Question: I'm trying to upload a file using jQuery Ajax + FormData object found on Chrome and Firefox browsers. The code I'm using to do it is the following:
'''
var formData = new FormData();
formData.append('image', $scope.image.data);
$.ajax({
url: '/wines/'+id+'/image',
type: 'POST',
data: formData,
processData:false,
contentType:false
}).done(function(){
$location.path('/');
});
'''
By looking at the developer tools I can see that the request is formed correctly, however express is recognising the contents inside req.body instead of req.files. Here is the request payload image:

Express config:
'''
app.configure(function(){
app.set('views', __dirname + '/app');
app.engine('.html', require('ejs').renderFile)
app.use(express.static(__dirname + '/app'));
app.use(express.bodyParser());
app.use(express.methodOverride());
app.use(app.router);
});
'''
What's what I am doing wrong??
Thanks a lot.
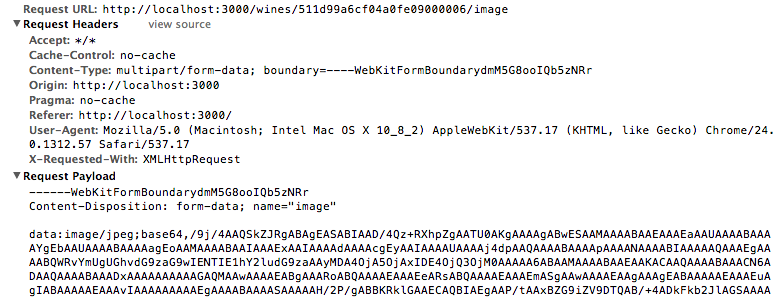
Answer: Because its not a file, its just a string. To AJAX a file with 'FormData' you have to pass a File object to 'FormData.append' what you are passing is a data uri which is just a string.
A file in a 'multipart/form-data' body looks something like this